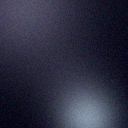
Screen state: off